Question: I have the following statement in sql, to show data from my mysql database.
'''
SELECT o.*
, u.picture
, u.socialid
FROM operaciones o
JOIN users u
ON o.id_usuario = u.socialid
AND o.provincia = 'Cordoba'
AND o.divisa = 'Dolares'
AND o.fecha_op IN('27-06-20','26-06-20','25-06-20')
WHERE o.tipo = 'compra'
ORDER
BY o.cotizacion DESC
, o.fecha DESC
'''
The problem is that it returns the messy data, for example, the "cotizacion" part is from highest to lowest and it returns everything mixed, I already saw several questions but I could not solve it.

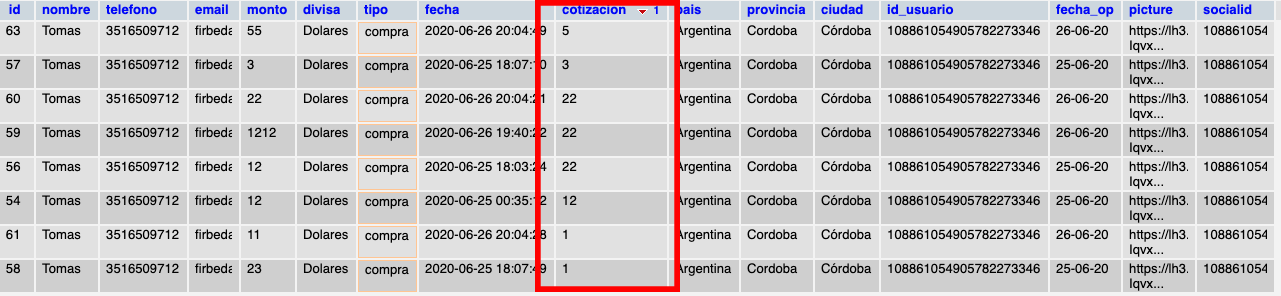
Answer: Your current results make it look like 'cotizacion' is stored as a string, not as a number. String wise, ''3'' is greater than ''22'' (because ''3'' is greater than the first character of ''22'', that is ''2''). You should fix your data model, and store numbers as numbers.
In the meantime, you can force numeric conversion like so:
'''
ORDER BY 0 + o.cotizacion DESC, o.fecha DESC
'''